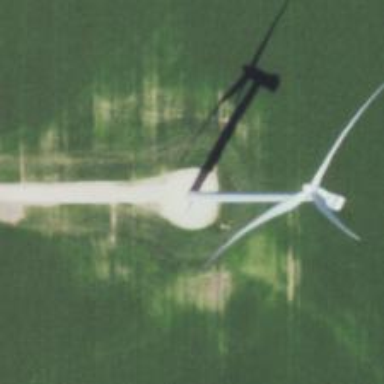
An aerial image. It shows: Wind turbine generator made by Vestas. The generator utilizes wind as its power source and belongs to the horizontal axis type.